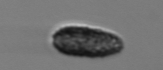
Label: Pseudochattonella_farcimen